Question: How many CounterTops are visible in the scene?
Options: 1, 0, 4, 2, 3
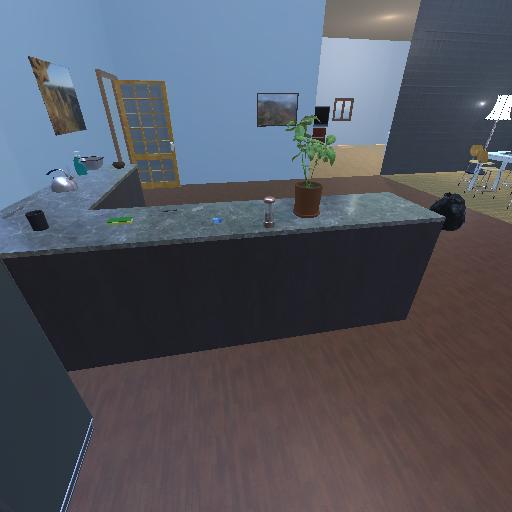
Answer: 1